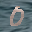
Label: 0